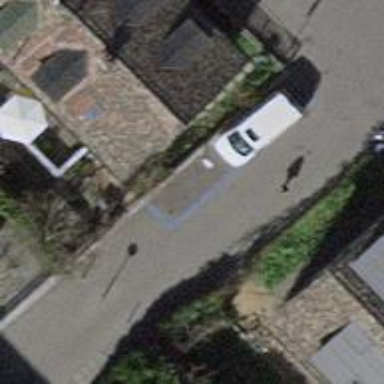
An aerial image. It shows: Parking lane for vehicles.